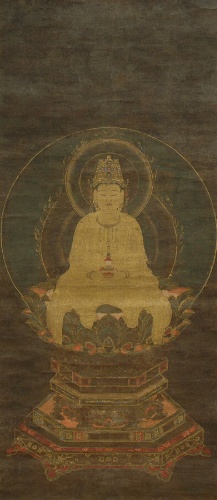
Title: 弥勒菩薩像|Miroku Bosatsu
Date: 14th century
Object type: Hanging scroll
Classification: Paintings
Medium: Hanging scroll; ink, color, and gold on silk
Culture: Japan
Period: Kamakura period (1185–1333)
Dimensions: Image: 42 in. × 18 1/2 in. (106.7 × 47 cm)
Overall with mounting: 80 in. × 26 1/4 in. (203.2 × 66.7 cm)
Overall with knobs: 28 1/8 in. (71.4 cm)
Department: Asian Art
Credit line: H. O. Havemeyer Collection, Bequest of Mrs. H. O. Havemeyer, 1929
Accession year: 1929
Repository: Metropolitan Museum of Art, New York, NY
Tags: Maitreya|Bodhisattvas